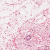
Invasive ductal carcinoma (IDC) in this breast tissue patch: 0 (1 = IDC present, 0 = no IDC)